Field crop: maize
Growth stage: 2
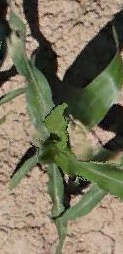
Species: maize